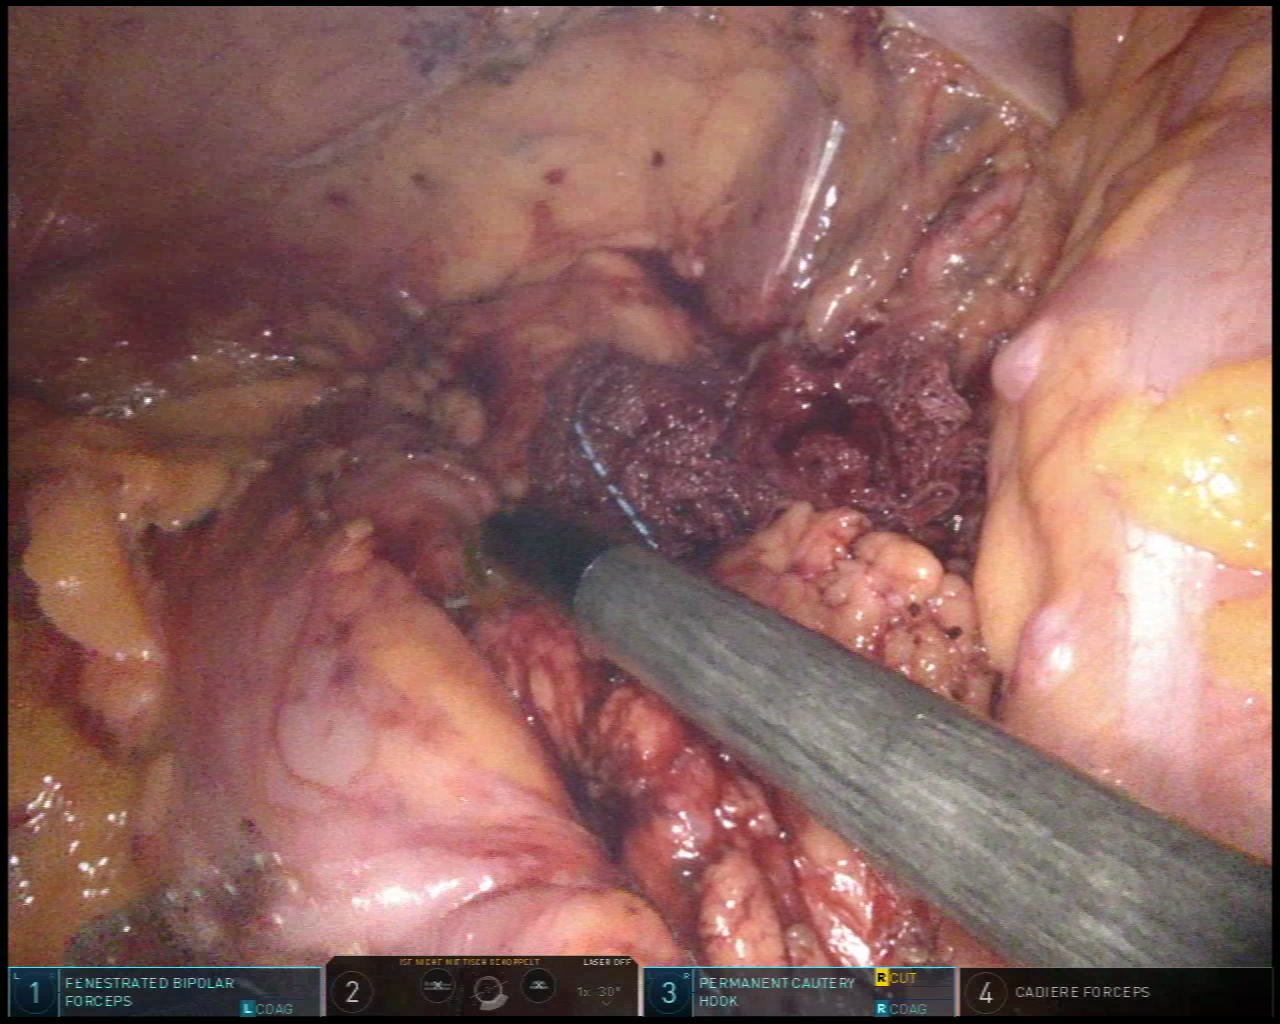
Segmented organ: ureter
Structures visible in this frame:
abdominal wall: yes
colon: yes
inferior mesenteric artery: no
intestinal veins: no
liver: no
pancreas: no
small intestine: no
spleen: no
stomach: no
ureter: yes
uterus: no
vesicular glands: no